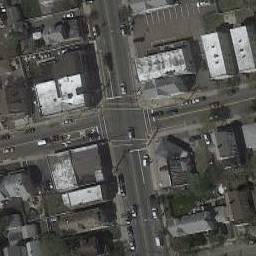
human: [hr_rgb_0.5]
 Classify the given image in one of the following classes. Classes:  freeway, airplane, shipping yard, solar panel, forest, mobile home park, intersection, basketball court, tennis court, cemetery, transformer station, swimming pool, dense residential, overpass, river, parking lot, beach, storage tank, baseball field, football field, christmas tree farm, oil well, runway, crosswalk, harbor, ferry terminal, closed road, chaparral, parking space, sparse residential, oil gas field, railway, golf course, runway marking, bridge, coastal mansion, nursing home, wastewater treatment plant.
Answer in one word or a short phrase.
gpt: intersection